Question: I just included jQuery jScrollPane plugin in to my page and it seems to be working fine except one small issue. I want to decrease the size(height) of scrollBar tab (where we click to drag the scroll bar up and down). I have attached the current snapshot of it as you can see how long it is. On the example site, it shows up fine.
Src: <URL>
Note: I am talking about the Dark Colored Area on the snapshot.

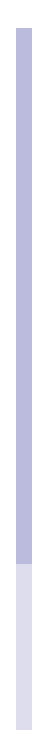
Answer: If you want to reduce the size of the "drag" element there are some properties you can pass into the plugin to do so. Please see this example:
<URL>